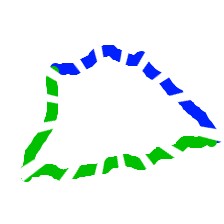
Shape: trapezoid